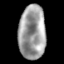
Tissue: skin
Cell type: Epithelial cells
Senescence score: 0.8616
Nuclear area (px): 1428
Mean DAPI intensity: 156.978